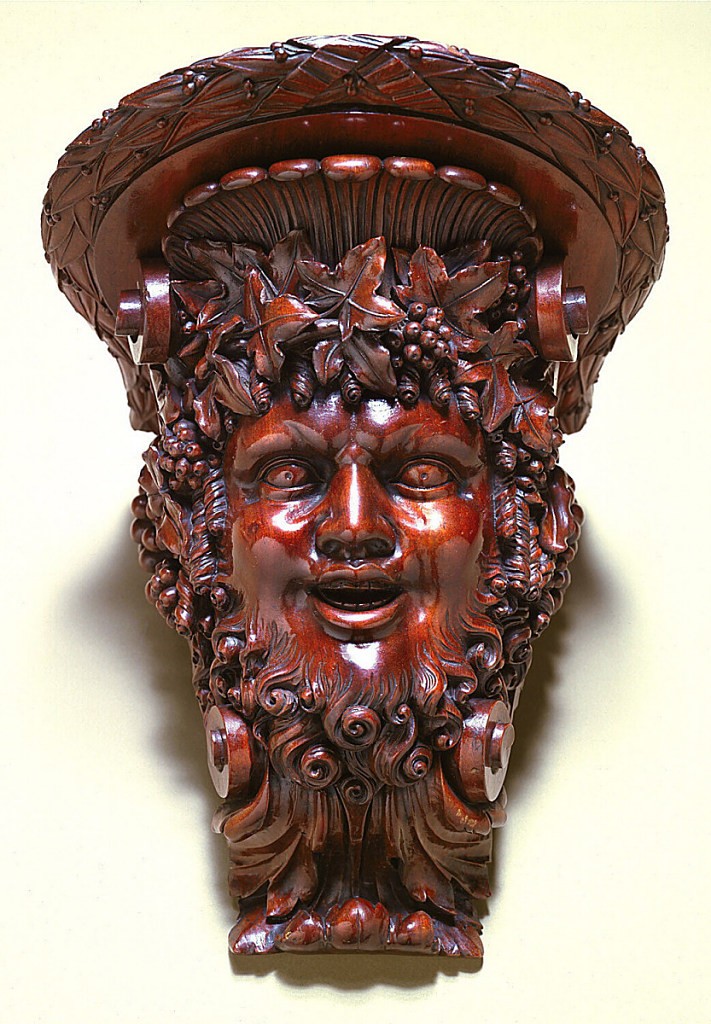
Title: Bracket
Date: mid-18th century
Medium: Carved mahogany
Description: Wall brackets with head of Bacchus. Bearded laughing mask among scrolls and vintage motifs supports a shaped shelf moulded with a bound laurel fillet.